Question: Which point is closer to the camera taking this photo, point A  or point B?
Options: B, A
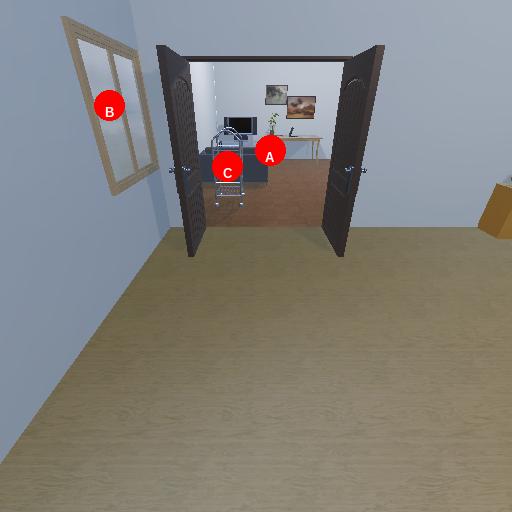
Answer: B